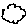
Label: cloud